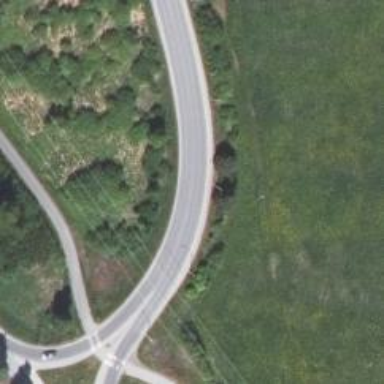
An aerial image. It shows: Secondary link road.